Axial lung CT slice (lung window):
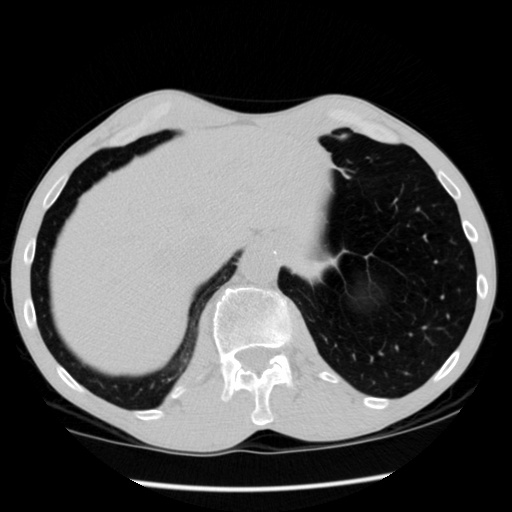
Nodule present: no